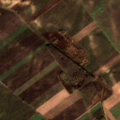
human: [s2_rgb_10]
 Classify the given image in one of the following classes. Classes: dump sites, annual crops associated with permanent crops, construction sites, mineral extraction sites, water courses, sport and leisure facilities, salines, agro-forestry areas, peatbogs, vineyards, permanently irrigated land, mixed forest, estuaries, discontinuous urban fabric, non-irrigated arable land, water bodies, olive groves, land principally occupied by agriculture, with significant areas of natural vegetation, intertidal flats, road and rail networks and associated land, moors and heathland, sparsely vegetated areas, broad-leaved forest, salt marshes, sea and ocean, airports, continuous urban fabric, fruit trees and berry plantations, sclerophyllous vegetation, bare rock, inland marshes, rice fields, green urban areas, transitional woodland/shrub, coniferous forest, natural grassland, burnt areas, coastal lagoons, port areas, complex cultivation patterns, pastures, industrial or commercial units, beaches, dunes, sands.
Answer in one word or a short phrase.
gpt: non-irrigated arable land, transitional woodland/shrub